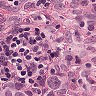
Metastatic tissue present: yes